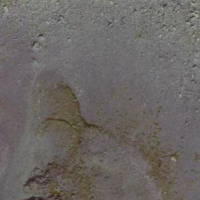
EUNIS habitat code: 48
Species observed at this site:
Arnica montana